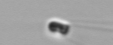
Label: Chaetoceros_subtilis